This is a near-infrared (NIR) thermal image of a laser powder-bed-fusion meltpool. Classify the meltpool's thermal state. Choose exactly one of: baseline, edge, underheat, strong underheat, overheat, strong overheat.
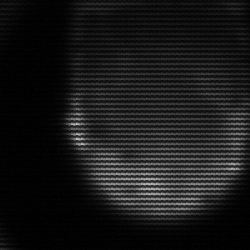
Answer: edge